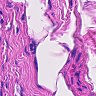
Metastatic tissue present: no